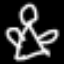
Label: angel